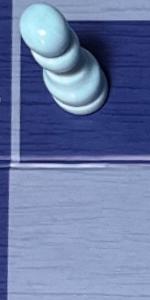
Label: Empty